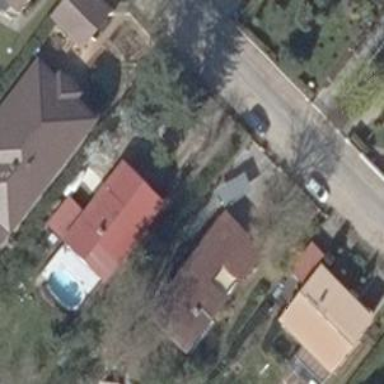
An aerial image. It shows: Detached building with skillion roof shape.